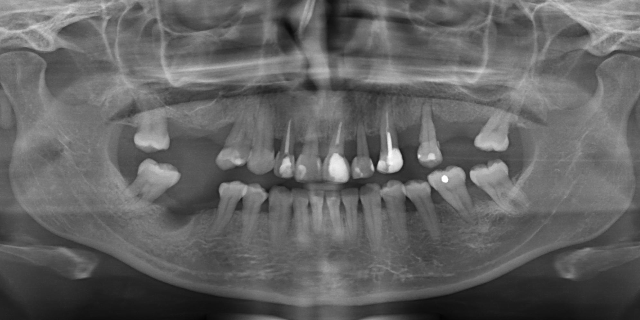
adult